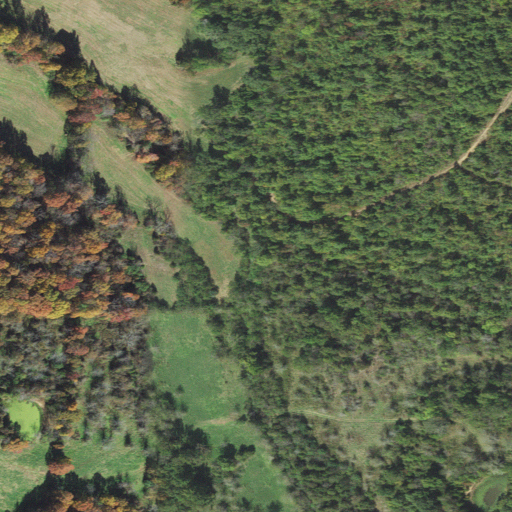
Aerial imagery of valley in Arkansas named Blue Hole Hollow containing deciduous forest, pasture, and mixed forest